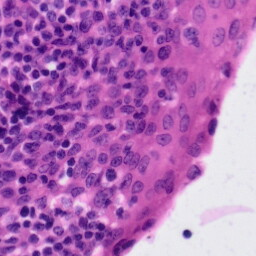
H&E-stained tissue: Tonsil